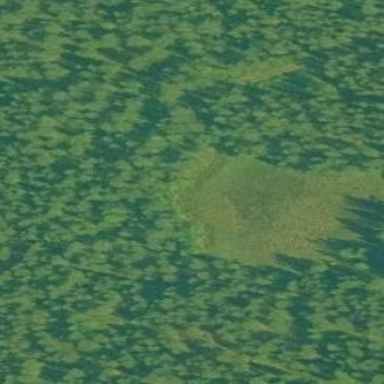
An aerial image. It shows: Bog wetland area.